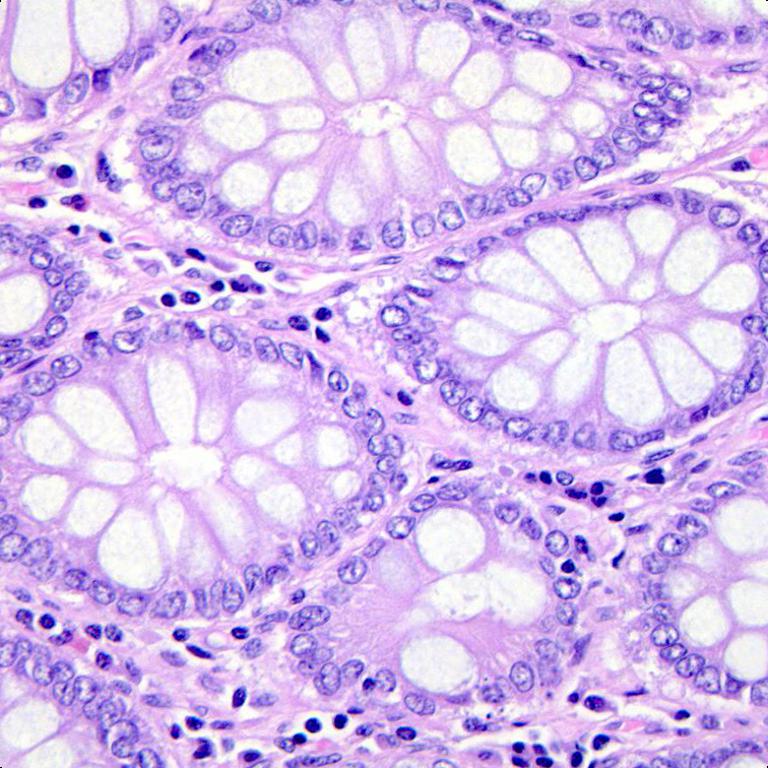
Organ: colon
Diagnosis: benign